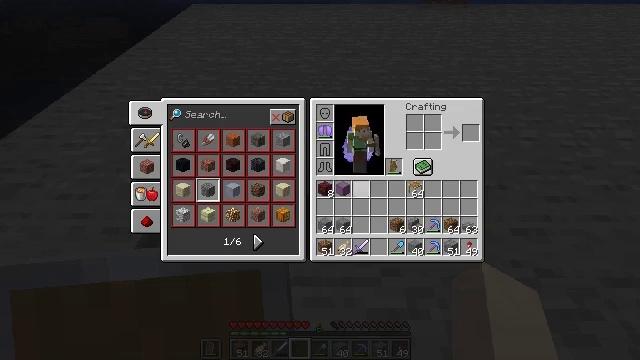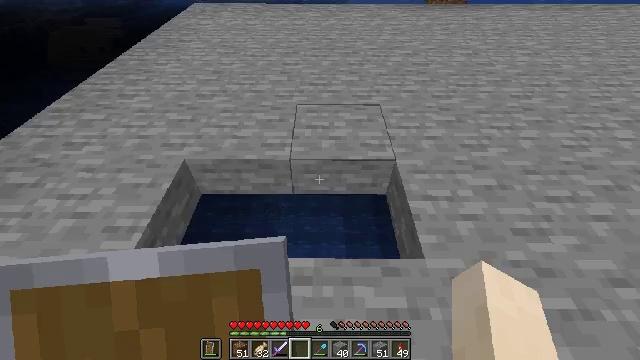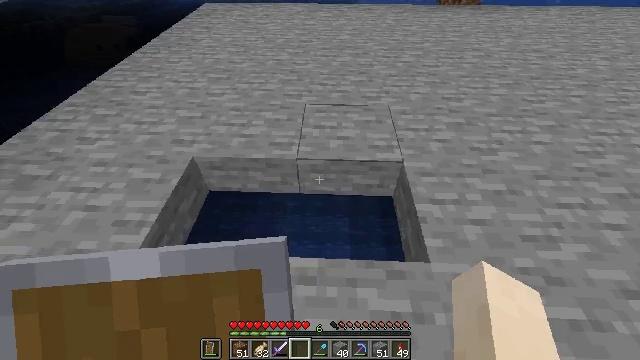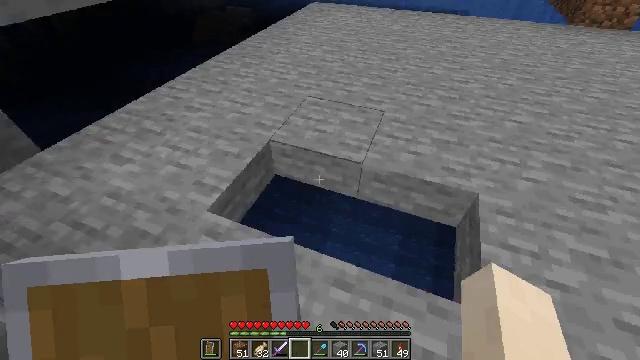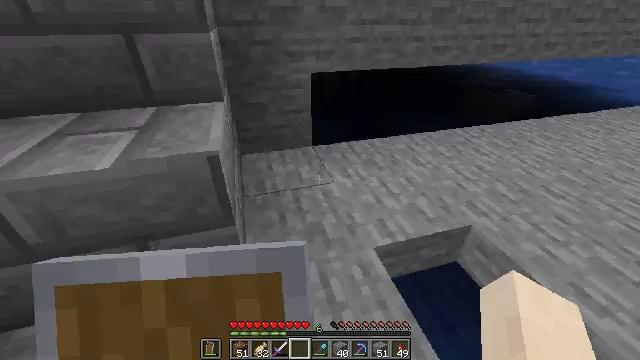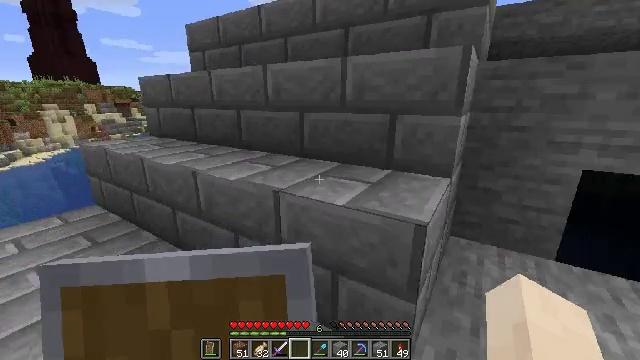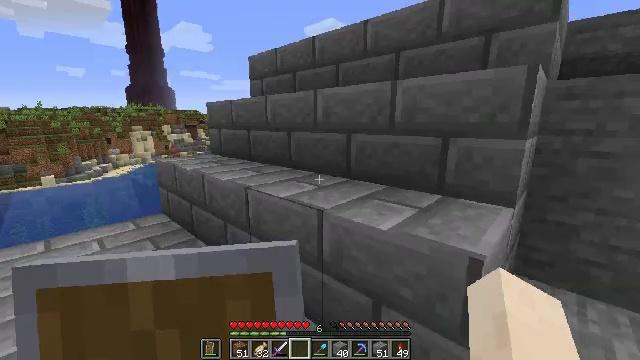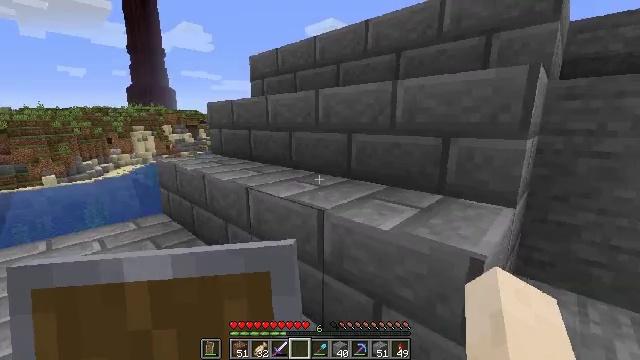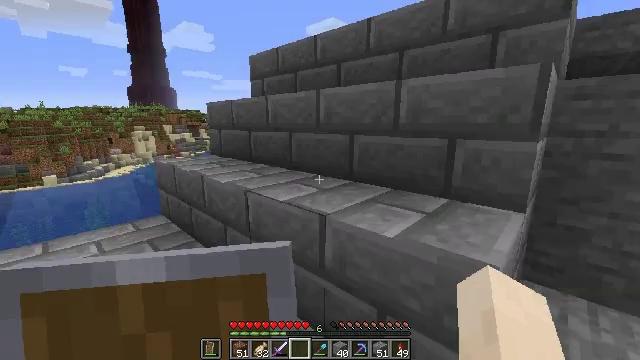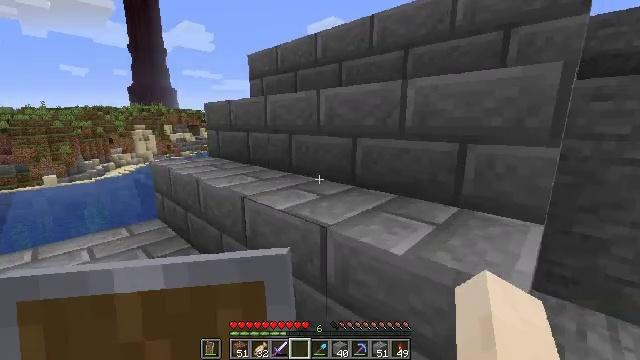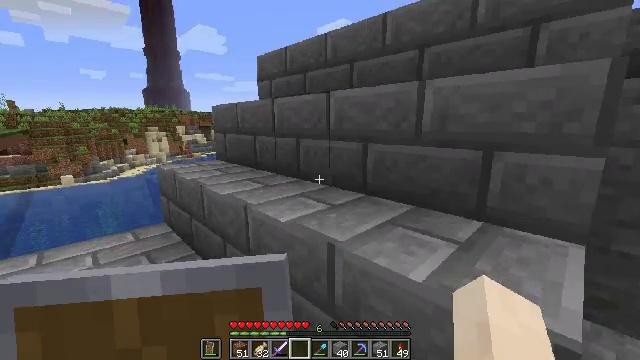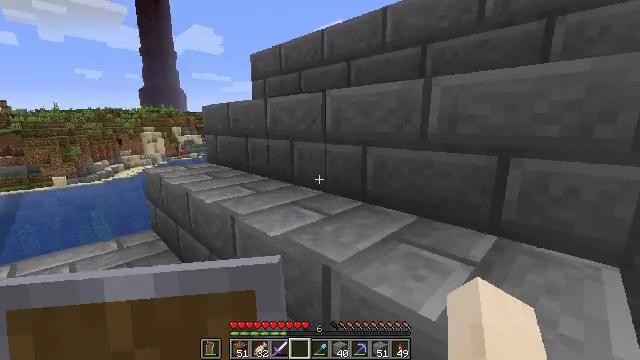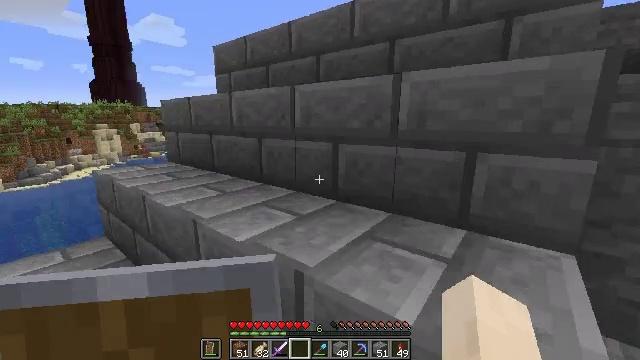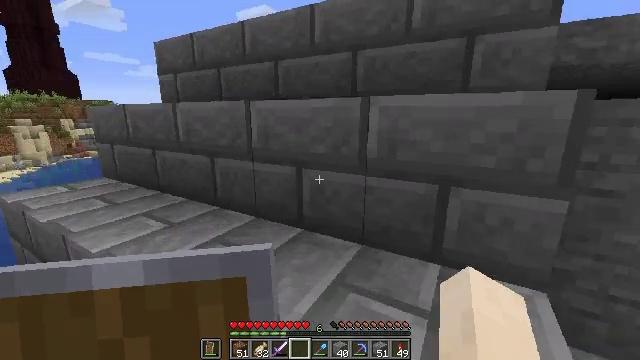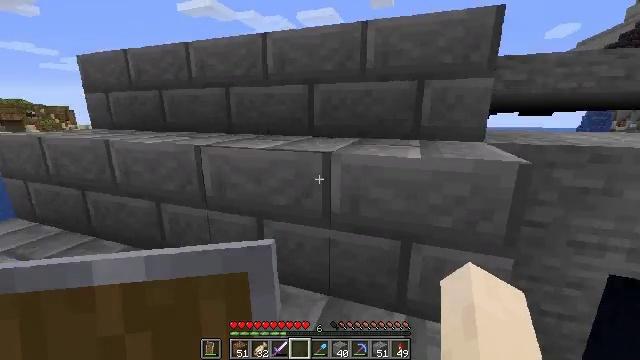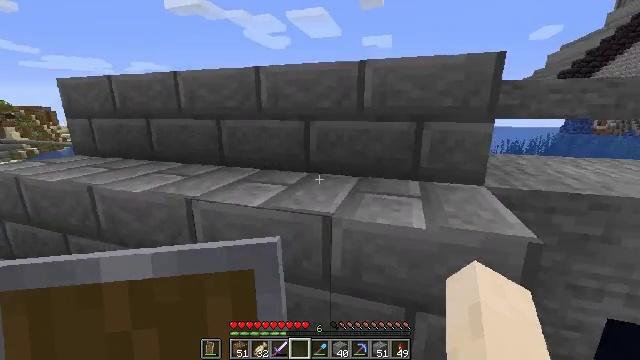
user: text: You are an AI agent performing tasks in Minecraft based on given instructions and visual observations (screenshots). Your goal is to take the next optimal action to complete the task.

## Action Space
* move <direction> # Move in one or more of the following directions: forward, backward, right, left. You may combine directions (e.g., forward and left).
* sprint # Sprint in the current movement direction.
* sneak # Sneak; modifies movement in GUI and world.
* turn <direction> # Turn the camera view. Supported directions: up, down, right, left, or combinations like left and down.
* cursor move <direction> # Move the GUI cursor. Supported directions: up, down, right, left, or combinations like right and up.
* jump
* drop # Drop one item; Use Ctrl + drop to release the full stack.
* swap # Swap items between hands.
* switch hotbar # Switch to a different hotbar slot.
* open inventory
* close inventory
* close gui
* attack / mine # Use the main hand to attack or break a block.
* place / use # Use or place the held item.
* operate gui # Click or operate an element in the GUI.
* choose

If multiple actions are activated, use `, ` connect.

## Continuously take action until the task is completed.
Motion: motion action
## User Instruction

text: Make a stone slab using the crafting table.
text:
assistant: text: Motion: close inventory
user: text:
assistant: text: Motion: turn left, close inventory
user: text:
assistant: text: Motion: turn left, close inventory
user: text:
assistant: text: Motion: turn left and up
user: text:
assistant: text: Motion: turn left and up
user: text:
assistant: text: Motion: turn left and up
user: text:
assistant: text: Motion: no_op
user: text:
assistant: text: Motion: move forward
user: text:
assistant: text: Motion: move forward
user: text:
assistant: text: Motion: move forward, turn left
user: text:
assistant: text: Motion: move forward
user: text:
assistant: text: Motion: move forward, turn right
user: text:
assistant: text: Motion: move forward, turn right and down, jump
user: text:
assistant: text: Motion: move forward, turn right, jump
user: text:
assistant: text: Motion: move forward, turn right, jump
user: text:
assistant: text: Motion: move forward, turn right, jump
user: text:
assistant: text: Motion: move forward
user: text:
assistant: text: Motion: move forward
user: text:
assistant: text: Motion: move forward, turn right
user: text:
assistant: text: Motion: move forward, turn right
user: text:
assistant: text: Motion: move forward, turn right and down
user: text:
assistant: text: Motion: move forward, turn right, jump
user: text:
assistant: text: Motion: move forward, turn right, jump
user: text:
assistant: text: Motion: move forward, turn right and down, jump
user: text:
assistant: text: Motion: move forward, turn right, jump
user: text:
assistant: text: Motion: move forward, turn right
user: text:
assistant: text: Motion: move forward, turn right
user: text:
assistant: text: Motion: move forward
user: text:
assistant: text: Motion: move forward
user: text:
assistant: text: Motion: move forward, turn left and down, jump